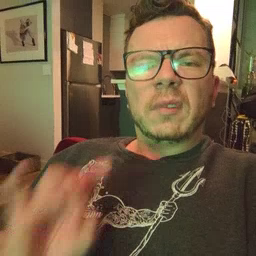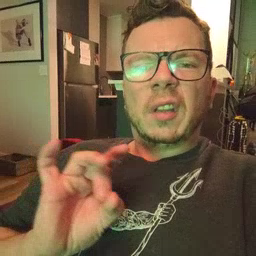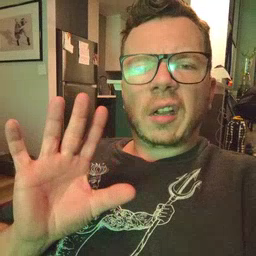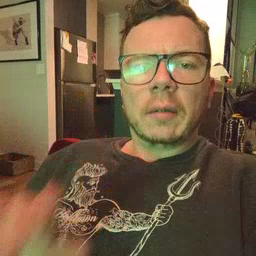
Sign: yucky